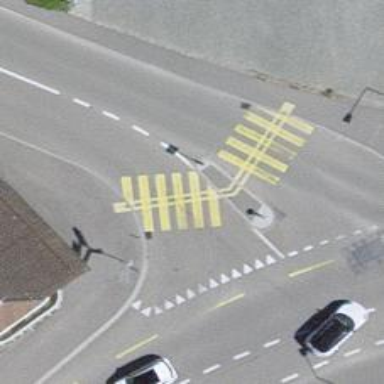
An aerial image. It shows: Zebra crossing with road island.